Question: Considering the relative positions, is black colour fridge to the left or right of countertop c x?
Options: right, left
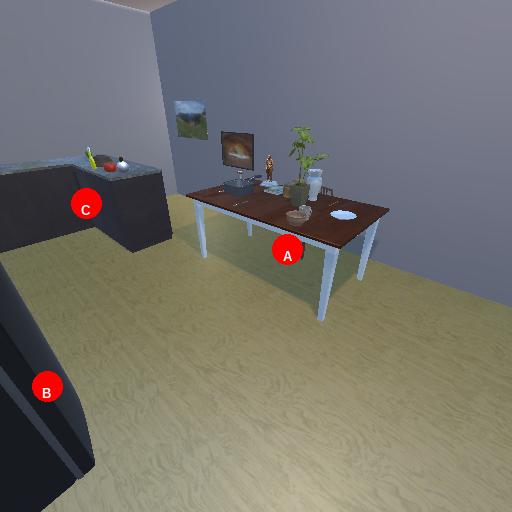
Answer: right